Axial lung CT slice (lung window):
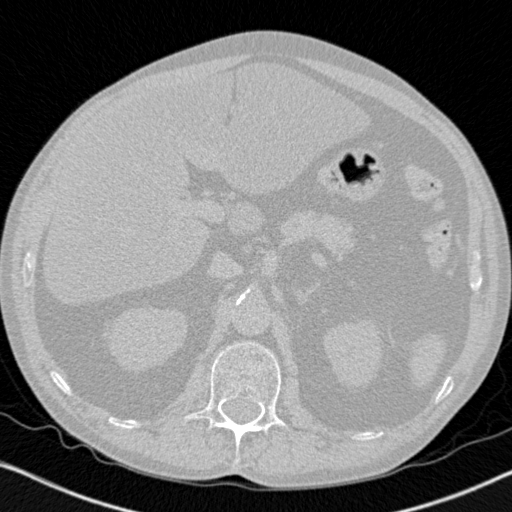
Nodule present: no